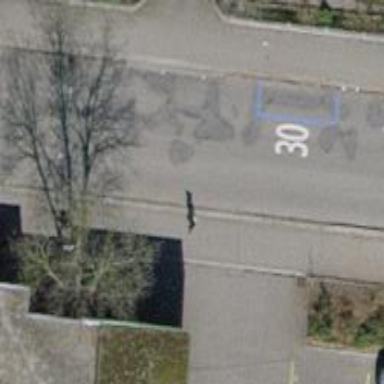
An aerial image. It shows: Bus stop with platform for public transport.